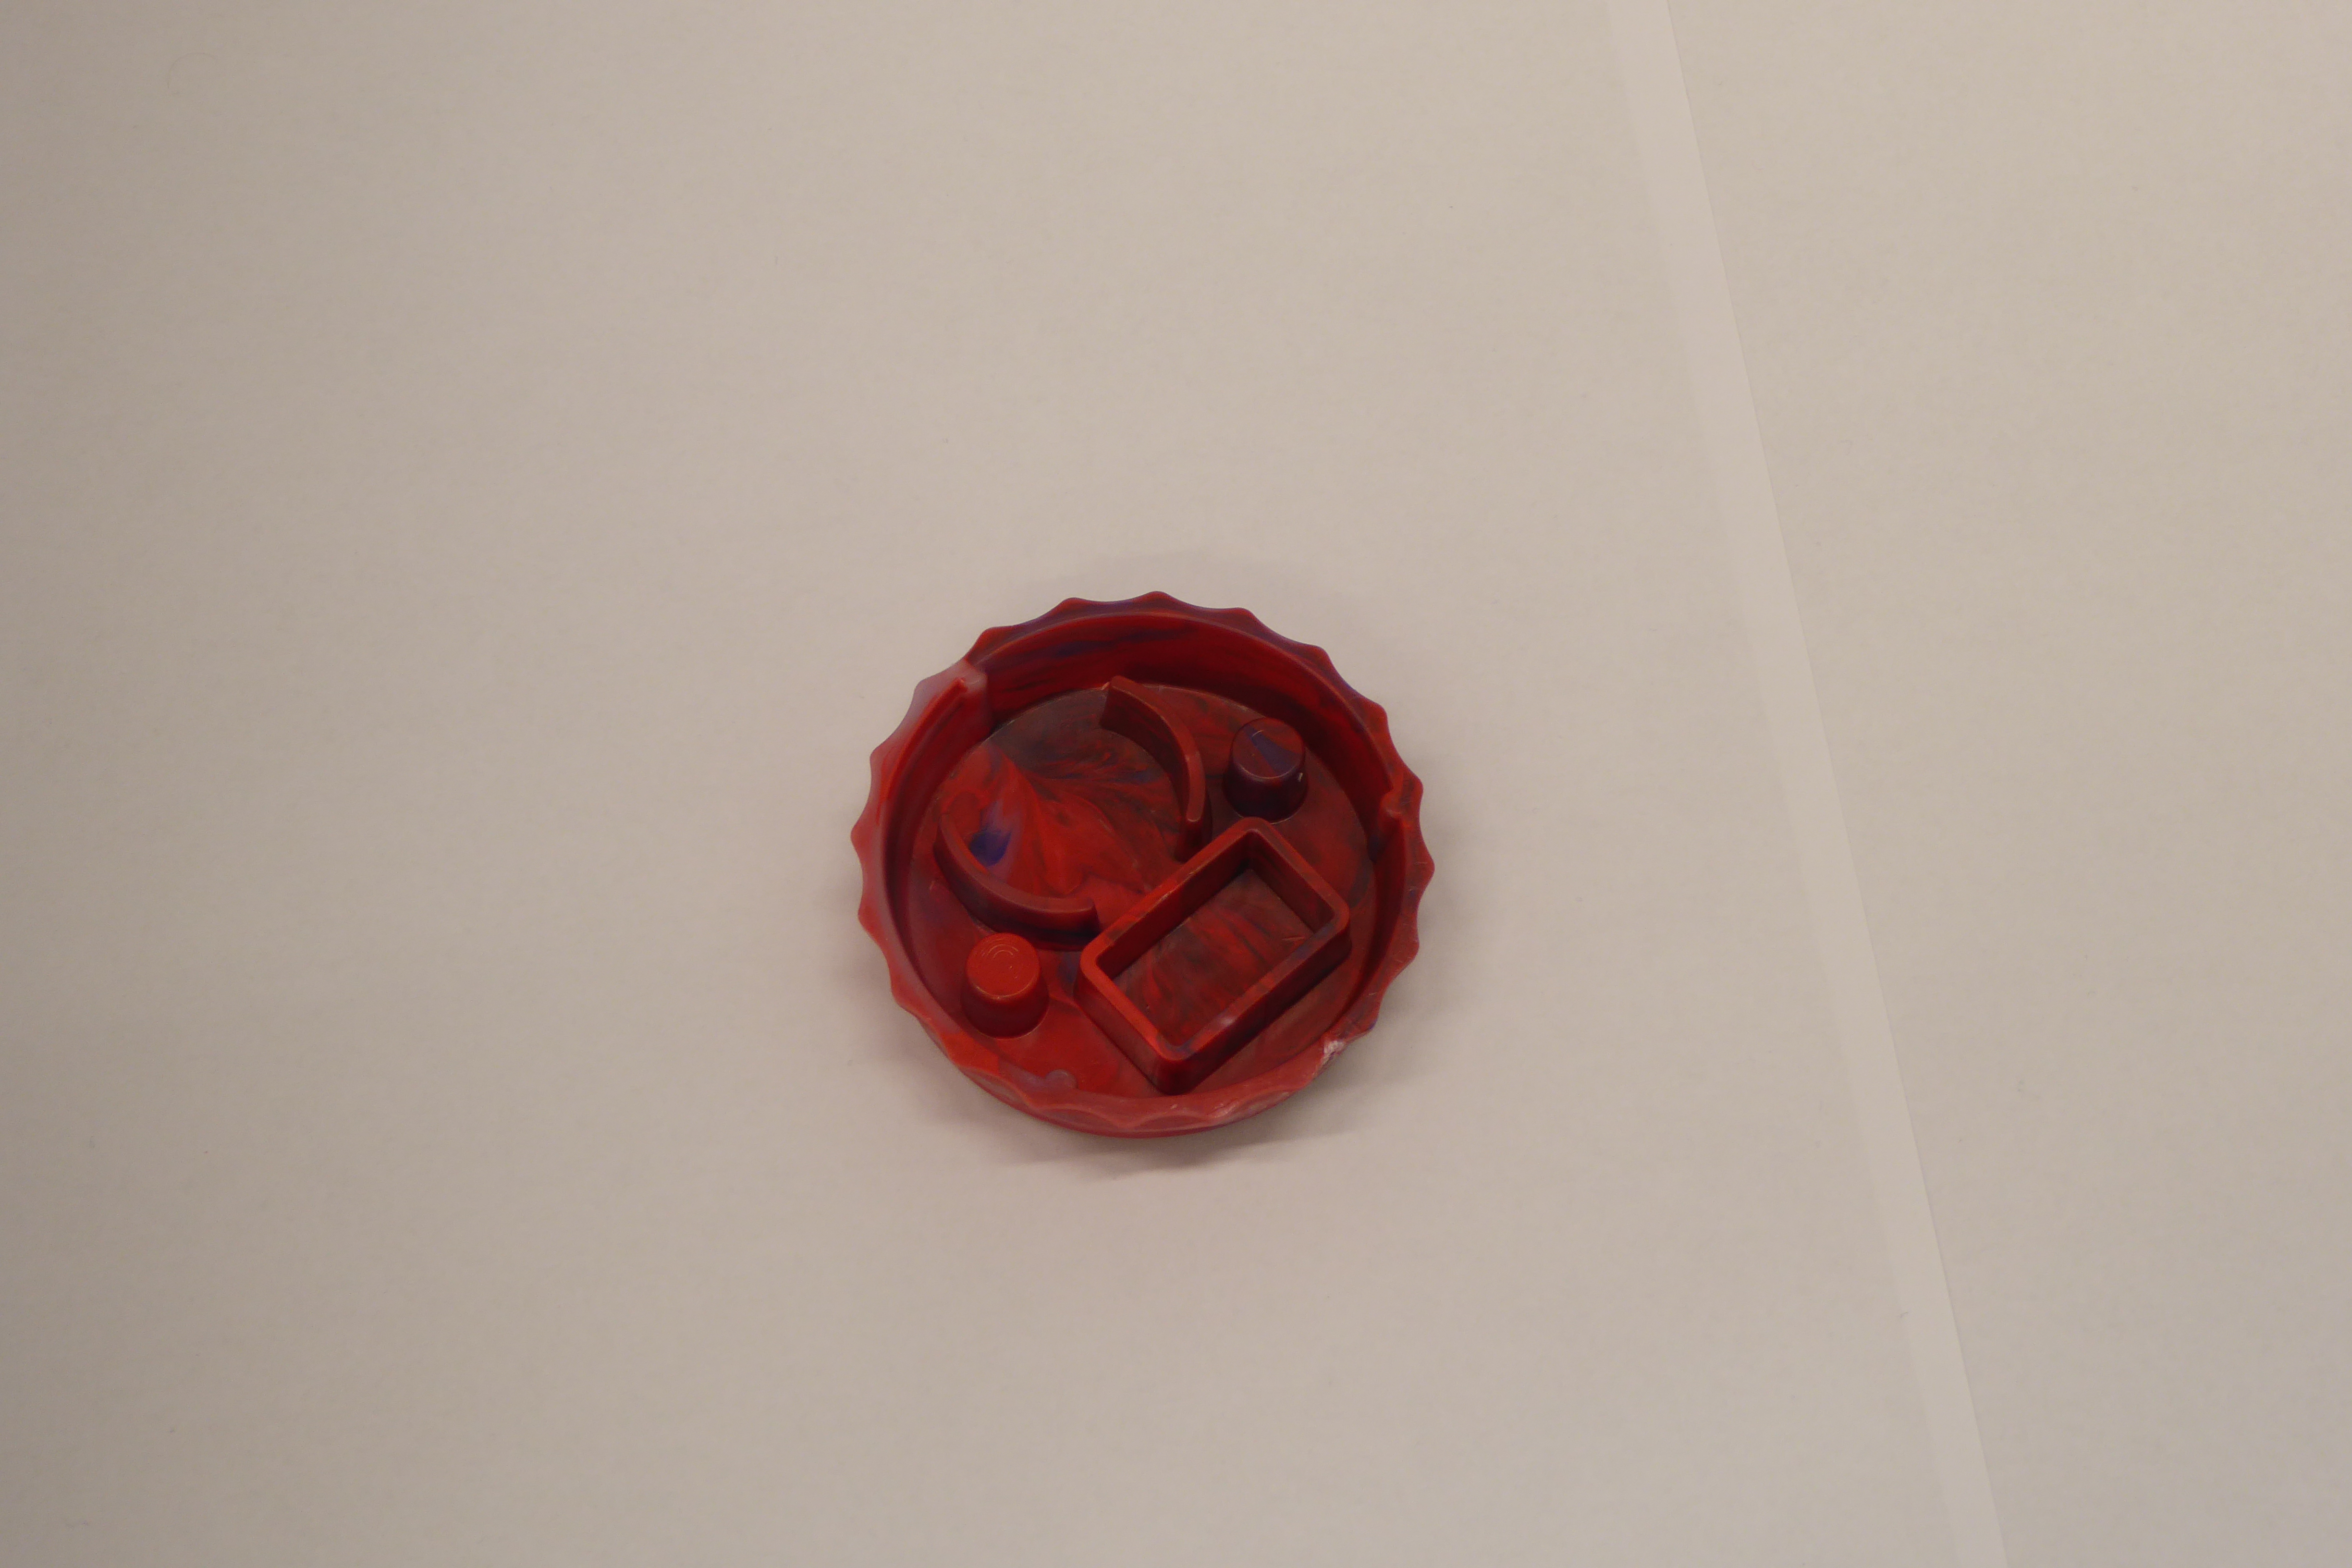
Label: Bottle Opener - Cover